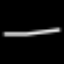
Label: line